Question: I'm relatively new to Obj-C and haven't got to the stage of navigating with my eyes shut yet :)
I'm writing a custom tab bar class as an exercise to learn a bit more & I need it for a project I'm doing. My thinking is to create a normal UITabBarController and then hide the view and replace it with my own, this has worked so far and I have got the desired aesthetics in place. As you can see here,

The code that I used to get this <URL>. The problem I'm faced with is the touch event does not seem to fire. I thought at first it was because the button was in a UIImageView, so enabled user interaction, but still no luck!
I'd appreciate any help that will get me towards the problem. As I've said I'm relatively new to Obj-C so it may just be something simple I've missed out!
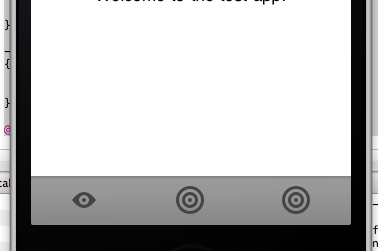
Answer: I suspect that if you are not receiving touch event it is because you have added a sub view outside of the bounds of the superview. If this is the case you will never receive touch event because the touch will never get into the superview and therefore will never get into your subview.
If this is the case, you could try adding the view to the Window instead.
I have recently created a custom tab bar. Here are a few thing I learnt:
1. You can override drawRect in a custom subclass of UITabbar (or perhaps in a category extension). However it is limited, you cant draw outside of the bounds of the tab bar.
2. You can subclass UITabBar and add a custom subview. Be sure to set self.clipsToBounds = NO if your subview is bigger than the tabbar.
3. The UITabbar adds its own subviews after it is created.
4. You can hook into the touch events in a custom subclass by setting self.delegate = self and implement the tabbar delegate methods.
I would keep going with implementing the tab bar from scratch, it will be a good learning experience like you said.